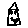
Label: house